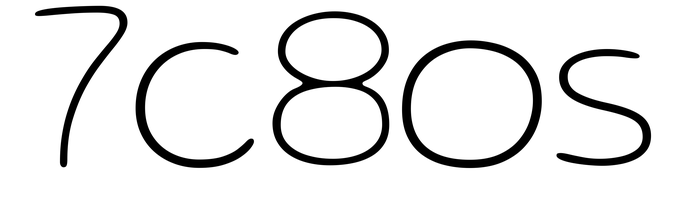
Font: Gluten_Thin